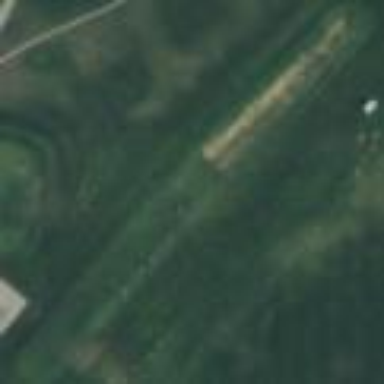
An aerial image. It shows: Grass area designated as golf tee.